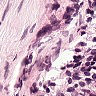
Metastatic tissue present: no